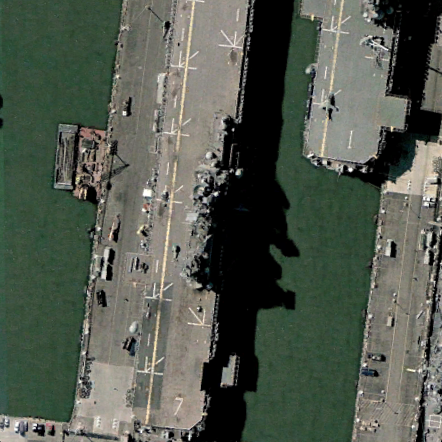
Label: assault